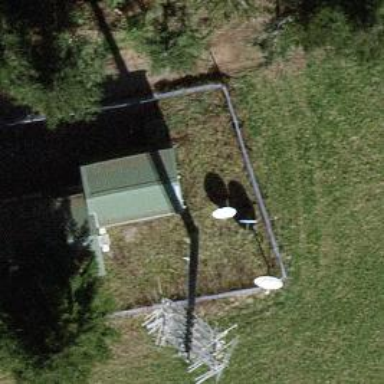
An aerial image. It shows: Antenna made by man.